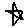
Label: star